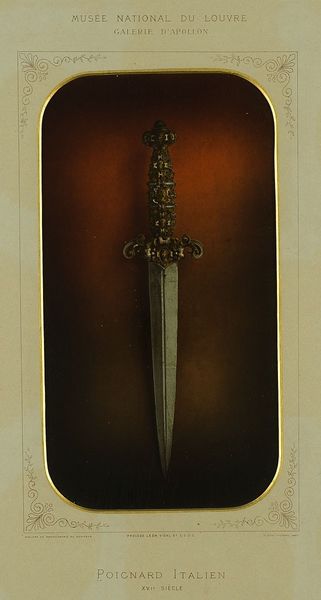
Künstler: Léon Vidal
Standort: Hamburg
Institution: Museum für Kunst und Gewerbe Hamburg
Schlagwörter: papier, foto, fotografie, photographie, photo, kunstgewerbe, kunsthandwerk, verfahren, lichtbild, objektstudie, kunstwerke, sachfotografie, industriedesign, bildwerke, angewandte und bildende kunst, hessische systematik, objektstudien, sachphotographie, reproduktionsfotografie, kunstreproduktion, reproduktionsphotographie, fotochromdruck, orell, füßli, photochromdruck, photochrom